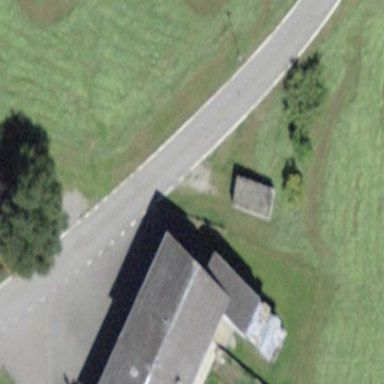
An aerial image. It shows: Barn.